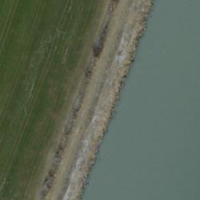
EUNIS habitat code: 15
Species observed at this site:
Prunus padus